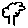
Label: tree